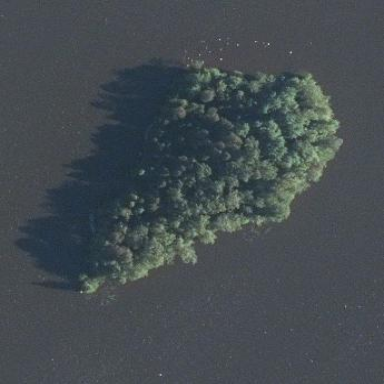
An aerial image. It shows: Islet of woodland in nature reserve.